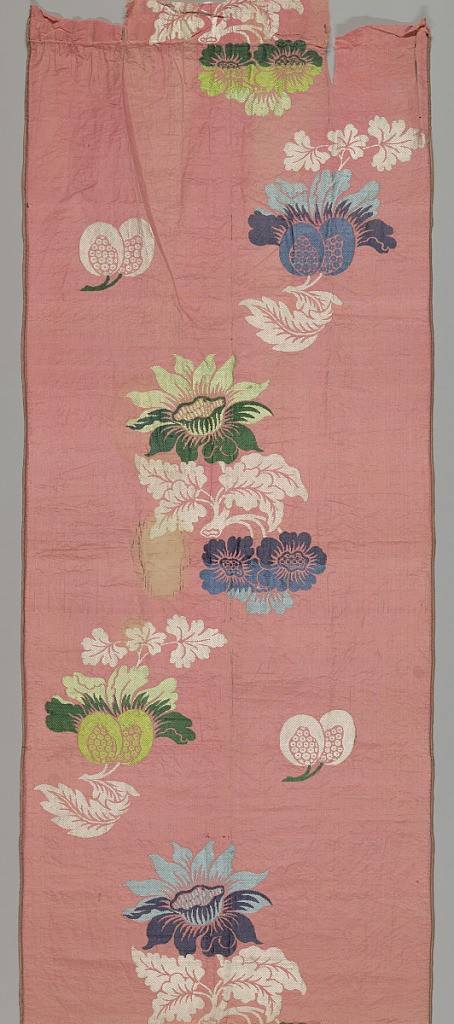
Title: Textile
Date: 1700–1750
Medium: silk Technique: plain weave with supplementary weft
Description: Polychrome flowers and fruit facing in alternate directions on a pink background.